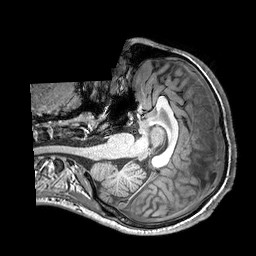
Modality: T1w
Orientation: axial
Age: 20
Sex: male
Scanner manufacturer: philips
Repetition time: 0.008899 s
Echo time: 0.0046 s